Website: crate-barrel
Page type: payment
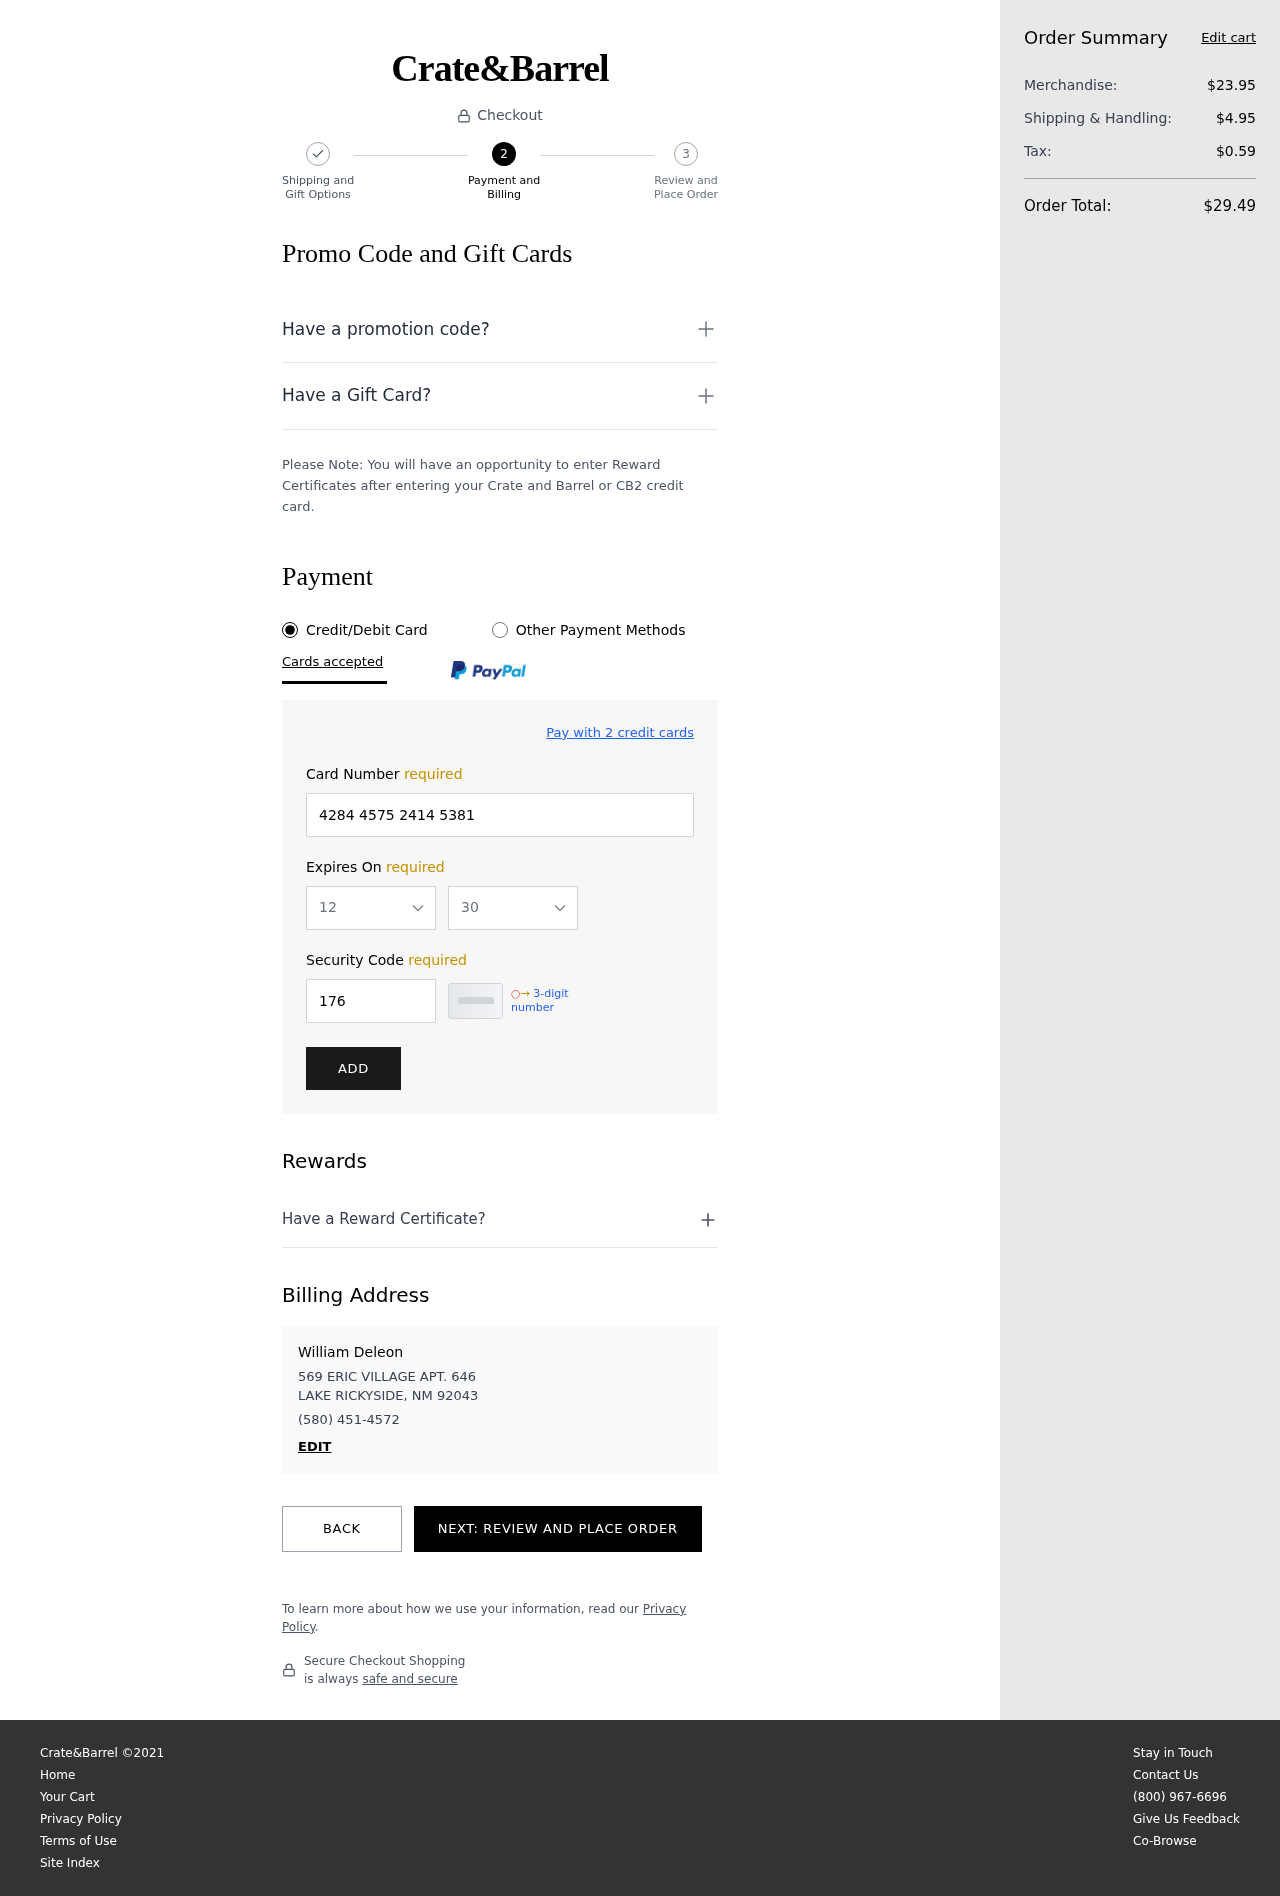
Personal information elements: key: PII_CARD_EXPIRY_MONTH
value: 12
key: PII_CARD_EXPIRY_YEAR
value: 30
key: PII_CITY_STATE_ZIP
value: LAKE RICKYSIDE, NM 92043
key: PII_FULLNAME
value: William Deleon
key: PII_PHONE
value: (580) 451-4572
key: PII_STREET
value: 569 ERIC VILLAGE APT. 646
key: PII_CARD_NUMBER
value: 4284 4575 2414 5381
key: PII_CARD_CVV
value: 176
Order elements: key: ORDER_SUBTOTAL
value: $23.95
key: ORDER_SHIPPING_COST
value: $4.95
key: ORDER_TAX
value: $0.59
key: ORDER_TOTAL
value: $29.49